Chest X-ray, PA view. Patient: 41 years old, sex M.
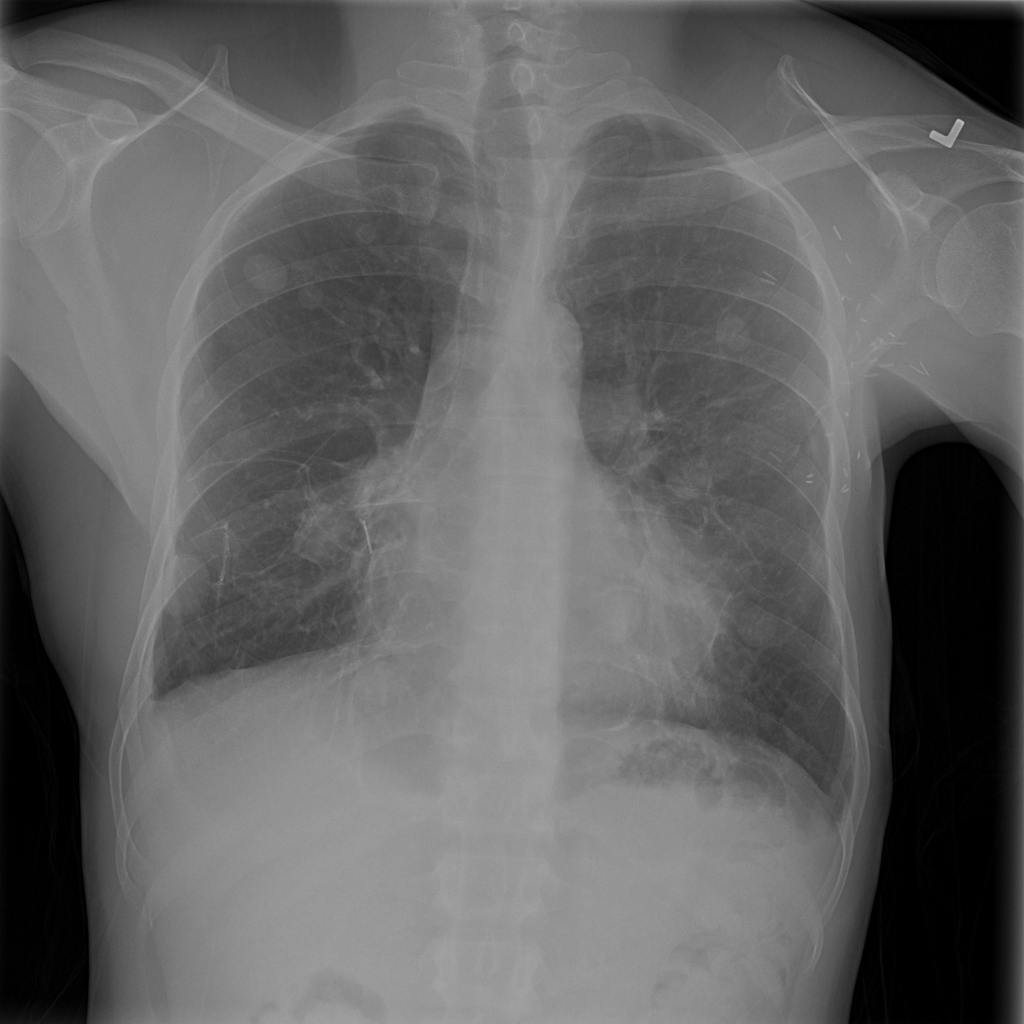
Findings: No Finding